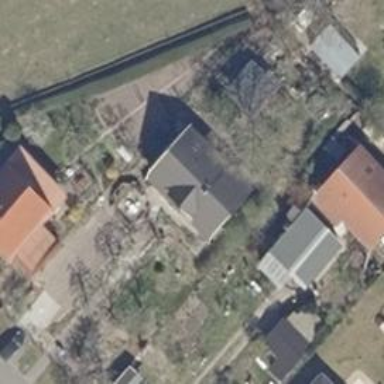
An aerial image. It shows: Simple house.